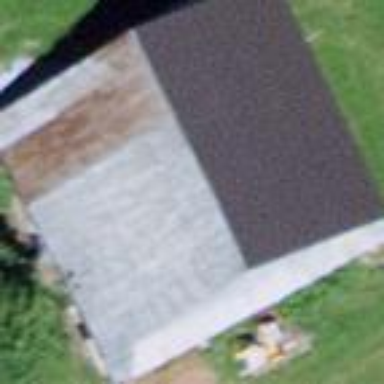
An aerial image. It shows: Barn.